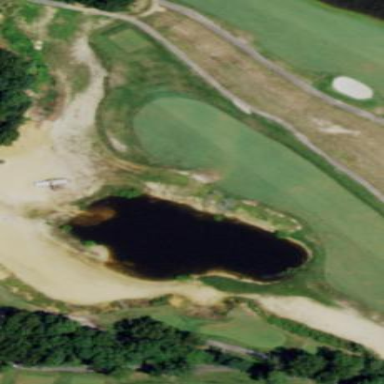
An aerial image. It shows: Golf bunker filled with natural sand.